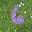
Label: 6